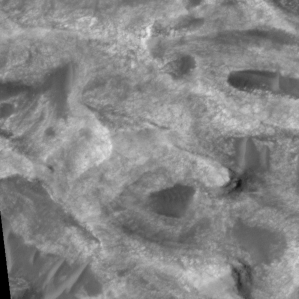
Label: non_frost